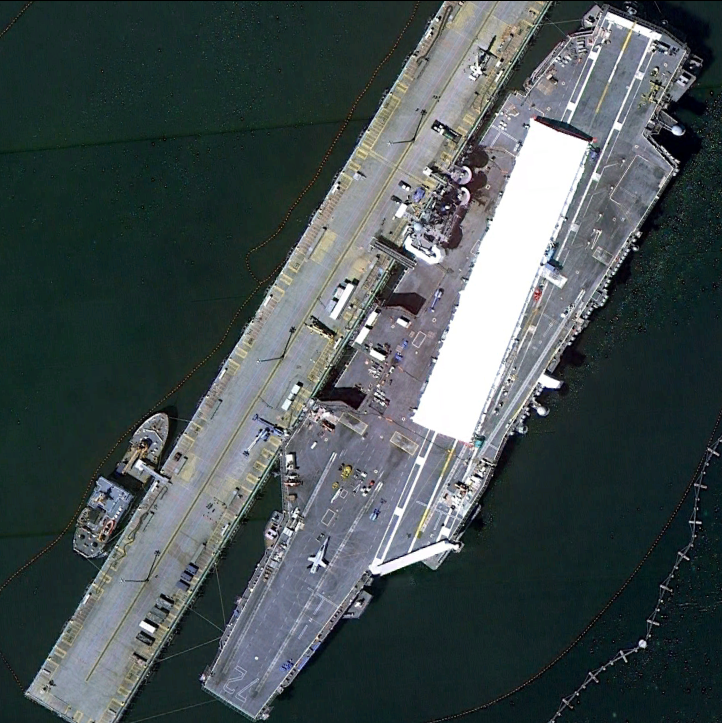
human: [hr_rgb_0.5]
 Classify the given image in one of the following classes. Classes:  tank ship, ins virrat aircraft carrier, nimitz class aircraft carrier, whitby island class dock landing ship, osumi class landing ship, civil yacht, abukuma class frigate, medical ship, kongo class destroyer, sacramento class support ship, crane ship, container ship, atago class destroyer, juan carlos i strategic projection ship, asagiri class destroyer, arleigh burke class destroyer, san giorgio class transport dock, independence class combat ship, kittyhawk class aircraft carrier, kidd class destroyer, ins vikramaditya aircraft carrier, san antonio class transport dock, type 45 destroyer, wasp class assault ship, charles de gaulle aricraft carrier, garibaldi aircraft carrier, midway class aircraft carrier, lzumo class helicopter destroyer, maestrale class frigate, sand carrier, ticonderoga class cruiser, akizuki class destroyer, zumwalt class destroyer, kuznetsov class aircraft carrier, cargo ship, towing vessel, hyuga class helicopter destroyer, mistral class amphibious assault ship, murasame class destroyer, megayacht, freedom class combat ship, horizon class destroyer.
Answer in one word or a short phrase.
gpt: Nimitz class aircraft carrier